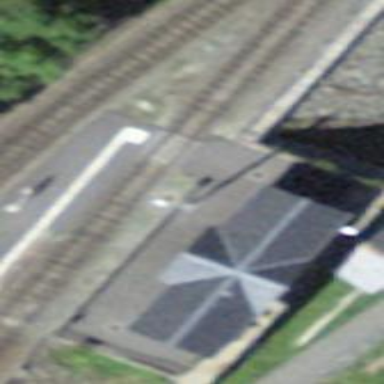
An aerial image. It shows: Train station building.